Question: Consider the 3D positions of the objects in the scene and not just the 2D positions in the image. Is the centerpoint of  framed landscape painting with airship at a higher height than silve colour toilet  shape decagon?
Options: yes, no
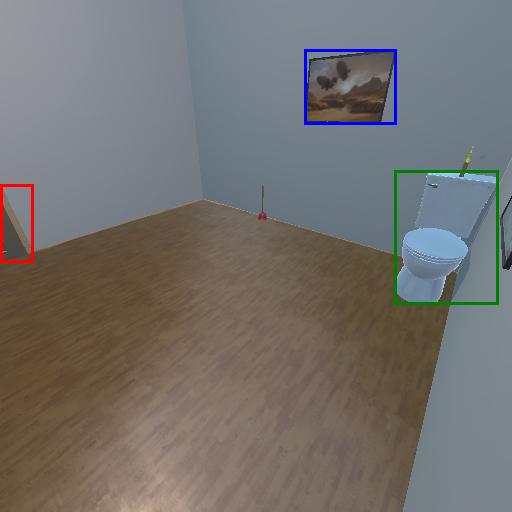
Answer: yes